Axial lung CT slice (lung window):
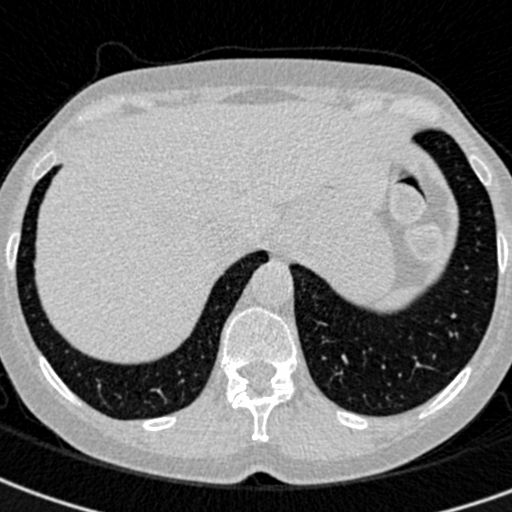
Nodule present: no